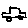
Label: car